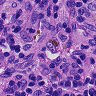
Metastatic tissue present: no